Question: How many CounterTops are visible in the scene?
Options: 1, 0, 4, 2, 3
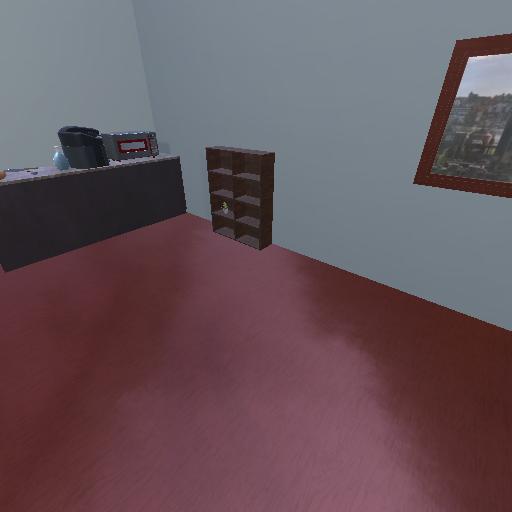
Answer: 1